Brain MRI, t2w sequence, axial 2D slice.
Patient: age 45, sex F, weight 75 kg, height 1.65 m
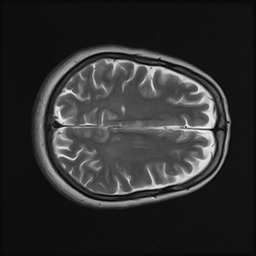